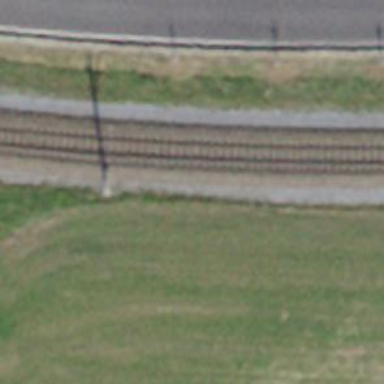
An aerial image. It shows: Narrow-gauge railway with electrified contact line.